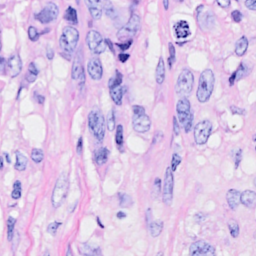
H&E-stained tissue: Breast